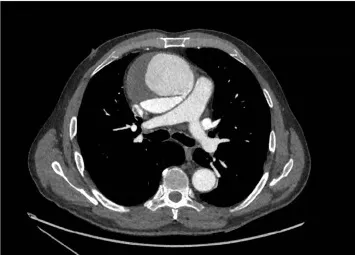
(A) Contrast medium thoracic CT scan showing a CTAAD with a thick intimal tear (7 mm) and an enlarged ascending aorta (82 x 87 mm). The false lumen is partially thrombosed.
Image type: radiology (ct)